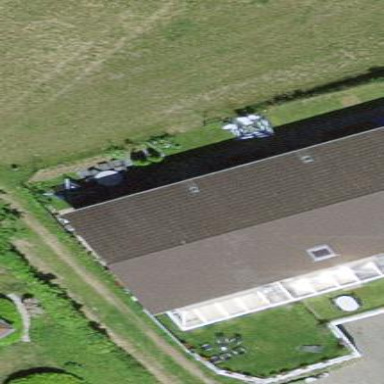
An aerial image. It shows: Simple house.